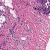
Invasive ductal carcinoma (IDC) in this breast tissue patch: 0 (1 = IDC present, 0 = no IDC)